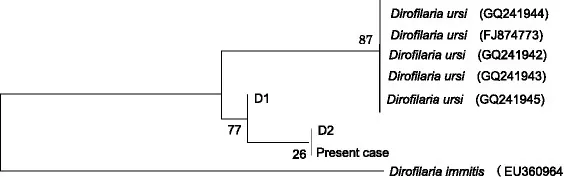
Phylogenetic analysis of Dirofilaria species based on 5S rRNA sequences (90 bp). Nucleotide sequences were aligned using the Genetyx ver 11 and CLC Sequence Viewer 6 software. Phylogenetic analyses were conducted using the Mega 6 software. Genetic relationships were inferred by the neighbor-joining (NJ) method. D1 and D2 means Dirofilaria ursi worms collected from Japanese bears in Gifu Prefecture in the middle part of Japan.
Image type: chart (chart)